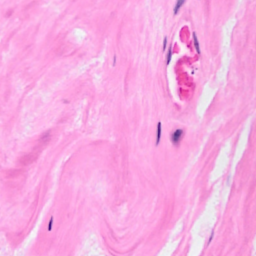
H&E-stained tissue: Breast